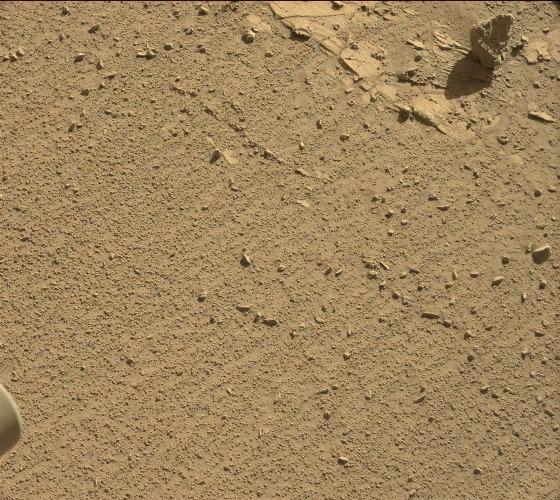
Terrain classes present: Background, Bedrock, Gravel / Sand / Soil, Rock, Shadow